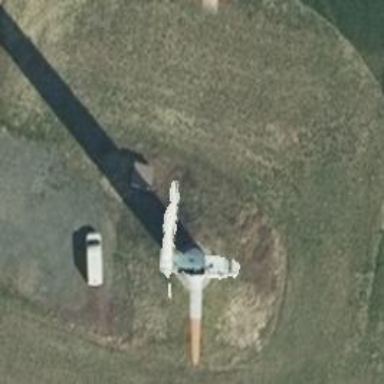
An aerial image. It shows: Wind-powered generator.